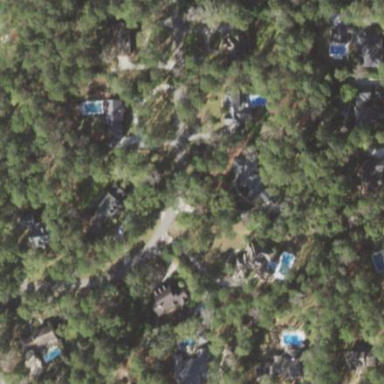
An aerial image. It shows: Residential area composed of single-family homes.